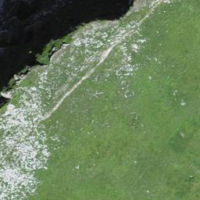
EUNIS habitat code: 23
Species observed at this site:
Saxifraga paniculata
Campanula thyrsoides